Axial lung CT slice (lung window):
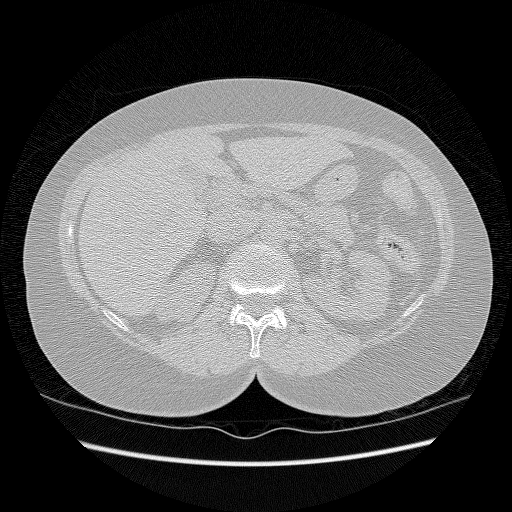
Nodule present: no